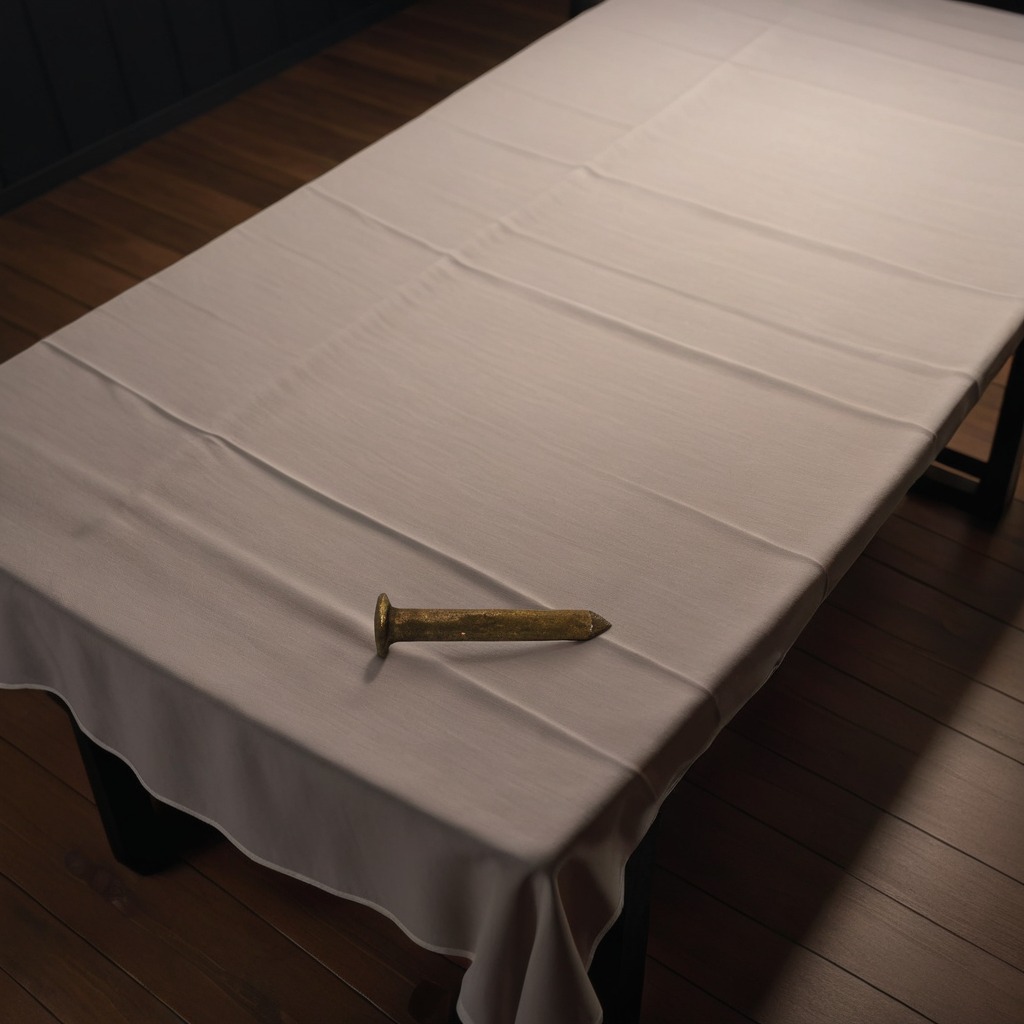
A iron nail lies on a wooden table.